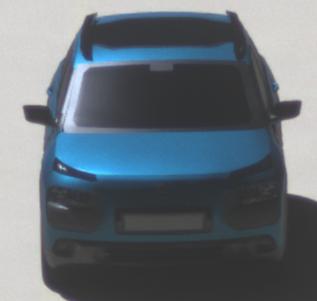
Make: Citroen
Model: C4 Cactus PureTech 75
Detailed model: C4 Cactus
Model produced from: 2014/09
Model produced until: 2015/03
Doors: 5
Color: blue
Road condition: dry road
Daytime: midday
Contrast: high contrast